Question: I declared 'width' and 'margins' but somehow my lines didn't get wrapped with an automatic line-break.

edit:
I found the cause. It's because there are no spaces between words:
'''
teest&nbsp;teest&nbsp;teest&nbsp;teest&nbsp;teest&nbsp;teest&nbsp;teest&nbsp;teest&nbsp;teest&nbsp;teest&nbsp;teest&nbsp;teest&nbsp;teest&nbsp;teest&nbsp;teest&nbsp;teest&nbsp;teest&nbsp;teest&nbsp;teest&nbsp;teest&nbsp;teest&nbsp;teest&nbsp;teest&nbsp;teest&nbsp;teest&nbsp;teest&nbsp;teest&nbsp;teest&nbsp;teest&nbsp;teest&nbsp;teest&nbsp;teest&nbsp;teest&nbsp;teest&nbsp;teest&nbsp;teest&nbsp;teest&nbsp;teest&nbsp;
'''
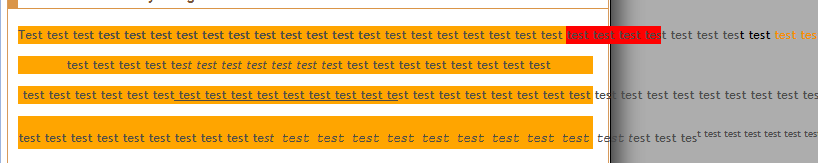
Answer: The element where text is should have css declaration:
'''
div {
display: block;
width: 200px; /*based on how much width this div should have*/
}
'''
and if it doesn't work try doing:
'''
div { word-wrap: break-word }
'''